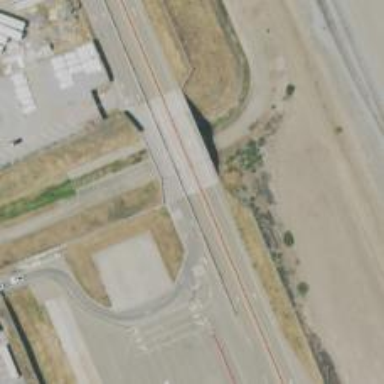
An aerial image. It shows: Bridge over motor raceway track.